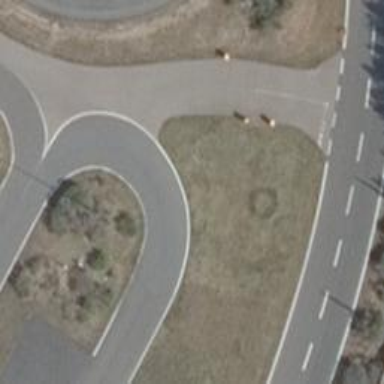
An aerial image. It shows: Raceway road.